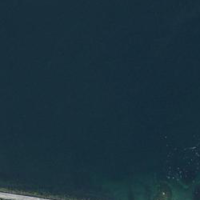
EUNIS habitat code: 14
Species observed at this site:
Mergus merganser
Aythya ferina